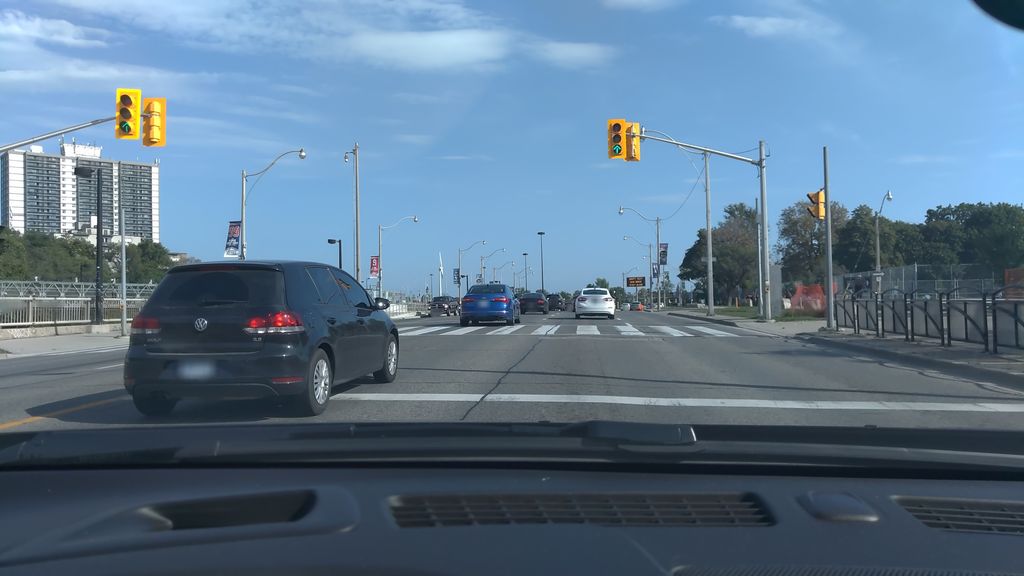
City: toronto